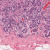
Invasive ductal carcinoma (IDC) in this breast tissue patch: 0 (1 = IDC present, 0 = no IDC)